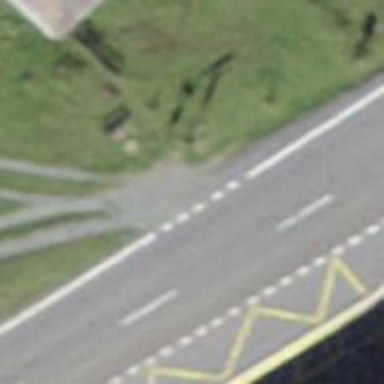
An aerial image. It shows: Bus stop with stop position for public transport.